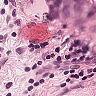
Metastatic tissue present: yes